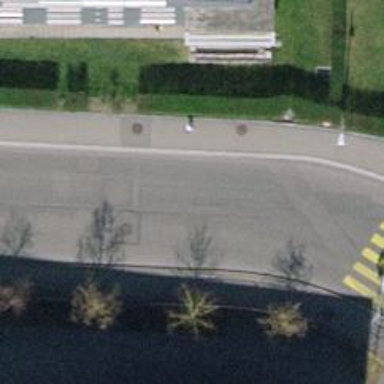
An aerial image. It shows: Tertiary road with asphalt surface. There is separate sidewalk along the road.